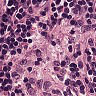
Metastatic tissue present: yes